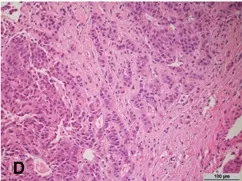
As well as intrahepatic HCC foci. Prior to initiation of immune checkpoint therapy (200x magnification). (D) HE-stained representative section of HCC-infiltrated liver biopsy.
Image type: pathology (h&e)